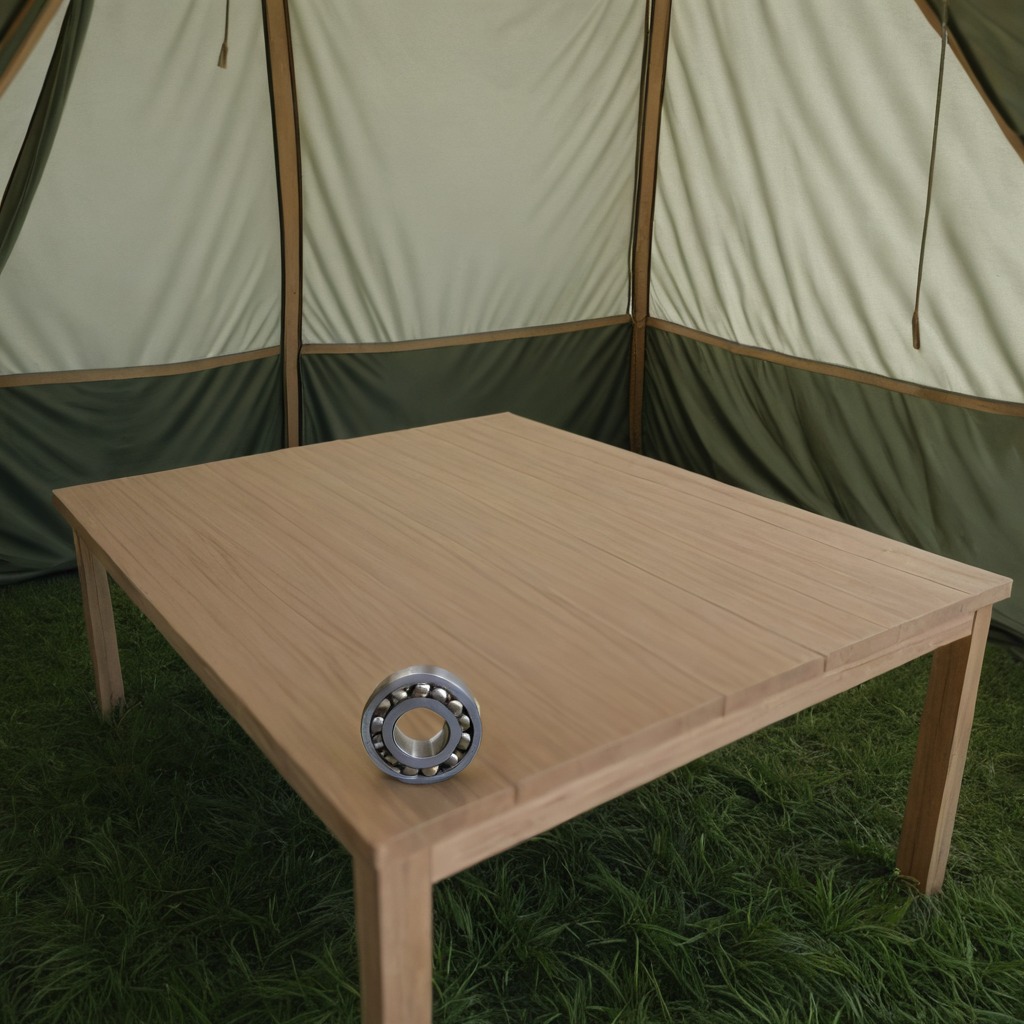
A metal ball bearing is lying on a wooden table inside a jungle field workshop tent humid ambient light worn but